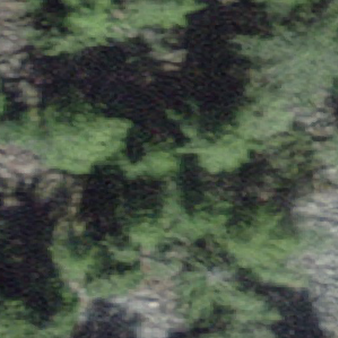
Label: other